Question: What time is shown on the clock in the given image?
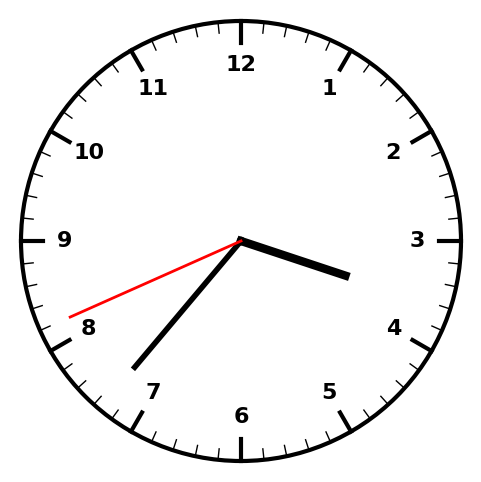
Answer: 03:36:41